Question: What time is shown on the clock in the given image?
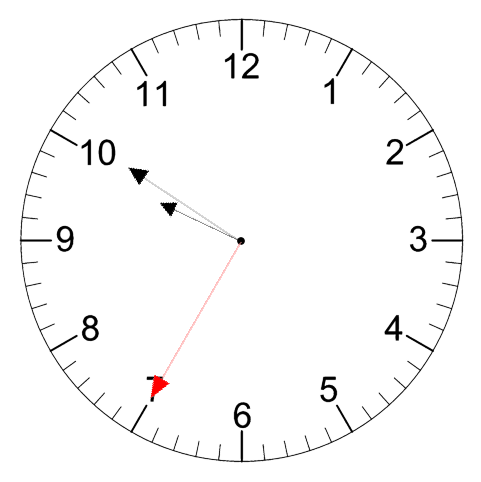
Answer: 09:50:35